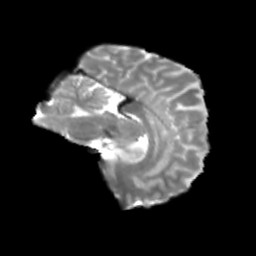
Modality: T2w
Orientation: sagittal
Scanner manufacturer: siemens
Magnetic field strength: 3 T
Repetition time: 4 s
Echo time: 0.0594 s